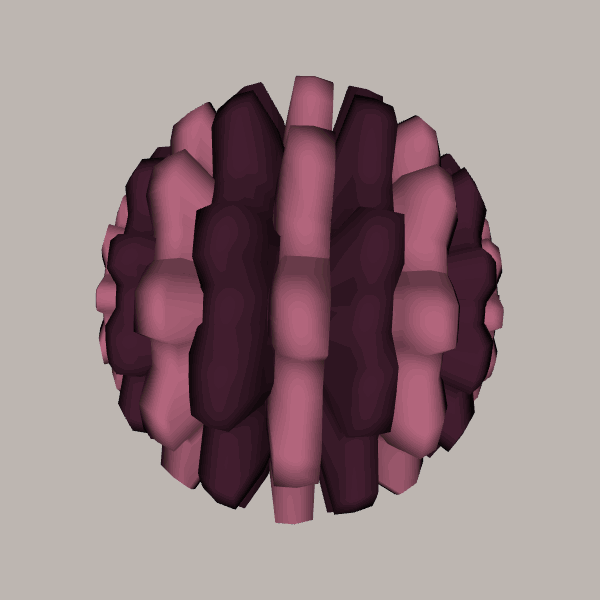
Background: light